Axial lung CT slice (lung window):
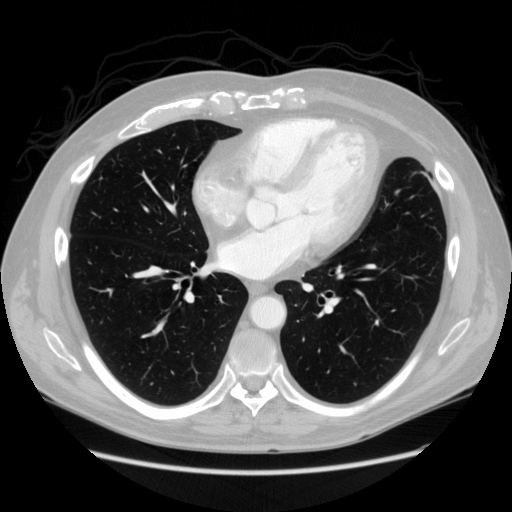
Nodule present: no